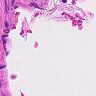
Metastatic tissue present: no